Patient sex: F
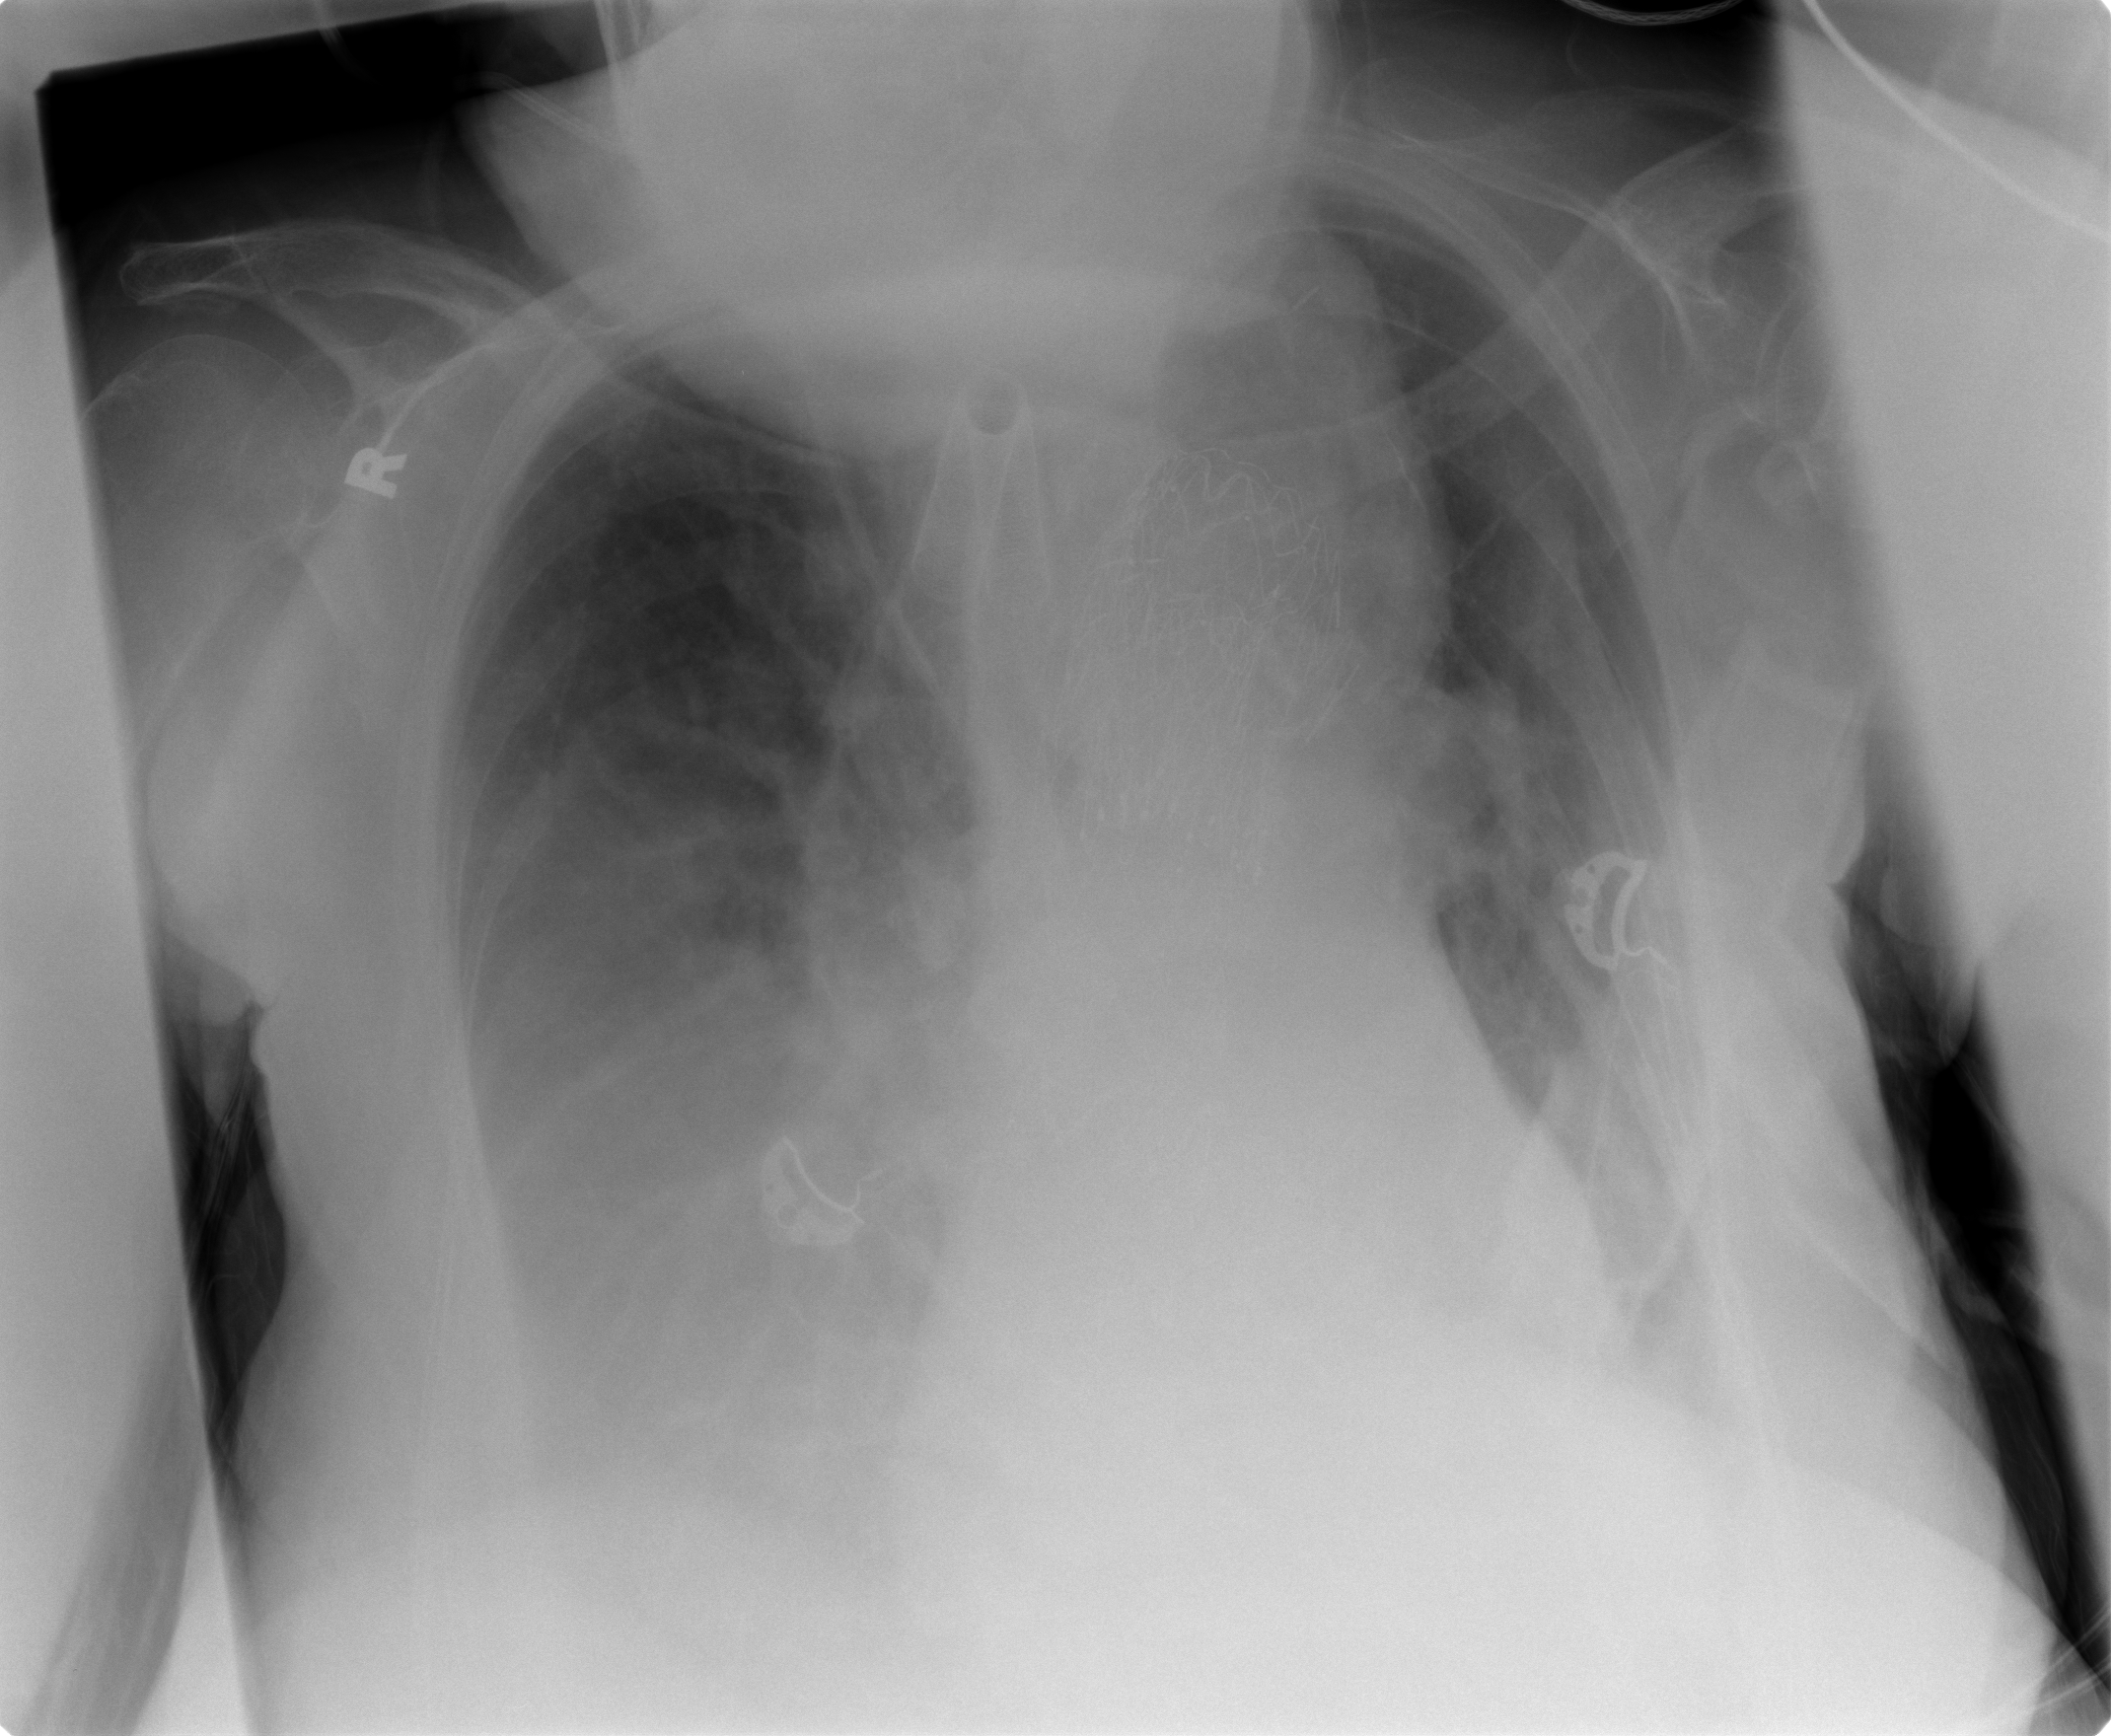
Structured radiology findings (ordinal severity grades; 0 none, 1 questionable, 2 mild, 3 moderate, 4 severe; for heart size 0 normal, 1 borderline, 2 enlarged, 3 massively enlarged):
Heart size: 1
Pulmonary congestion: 2
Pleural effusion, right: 3
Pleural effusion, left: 2
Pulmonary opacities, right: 1
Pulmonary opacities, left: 1
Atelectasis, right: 3
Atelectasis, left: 2